Question: I am trying to create a new partition, format it and assign it a new drive letter via Python ctypes, using <URL>. You can see the definition of 'class DeviceIoControl' there.
I successfully initialize the disk using IOCTL_DISK_CREATE_DISK, and create a new partition having certain size using IOCTL_DISK_SET_DRIVE_LAYOUT, below are the result in Disk Management:

.. but then, how do I create new volume in disk newly created partition?
I've try to use format method of <URL>, but Win32_Volume only return all the n existing drive letters attached to existing partitions, while in my case, that drive letter is not assigned yet.
Any advice?
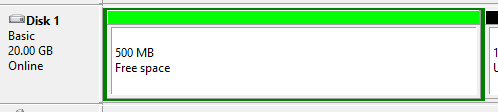
Answer: Long story short (it really is a long story!), turn out, I mistakenly choose a wrong <URL> method to format the drive.
This is a mix of low level kernel32 call + WMI that bring about a successful solution for this problem. It will be way easier for us if all the functions were available in WMI. But, yeah, that's not we encounter here.